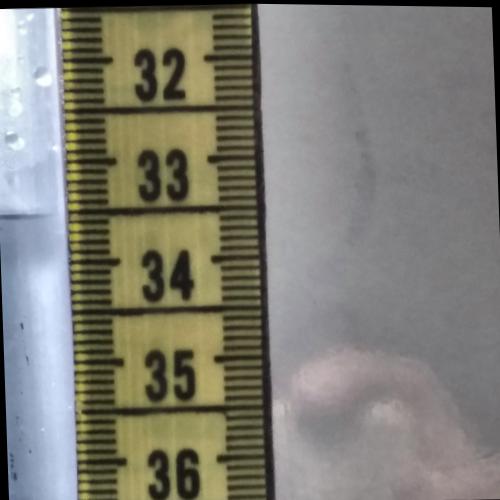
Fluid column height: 33.5 cm